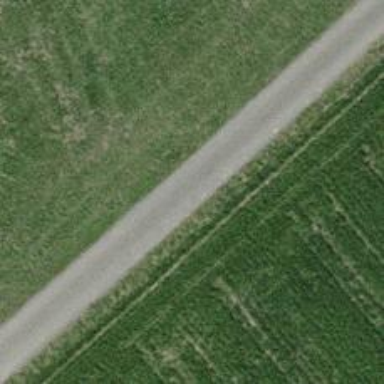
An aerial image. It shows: Track with grade1 tracktype.